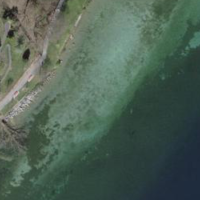
EUNIS habitat code: 14
Species observed at this site:
Draba verna